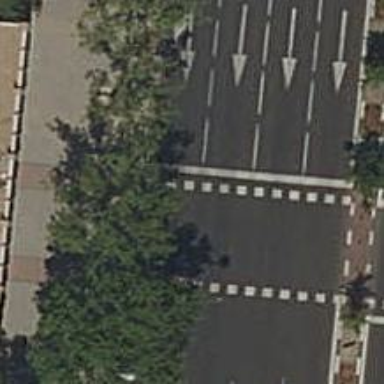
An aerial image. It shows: Road with traffic signals at the crossing.